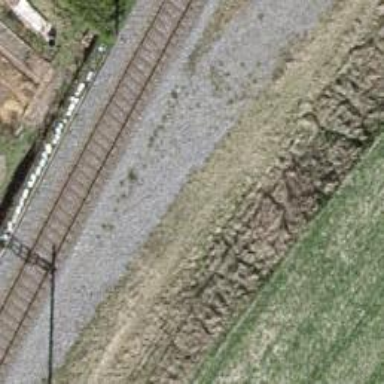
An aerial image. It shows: Abandoned railway spur with one track. The electrification type is contact line.